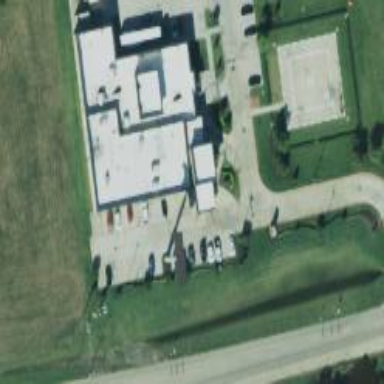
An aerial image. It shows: Healthcare facility identified as hospital.